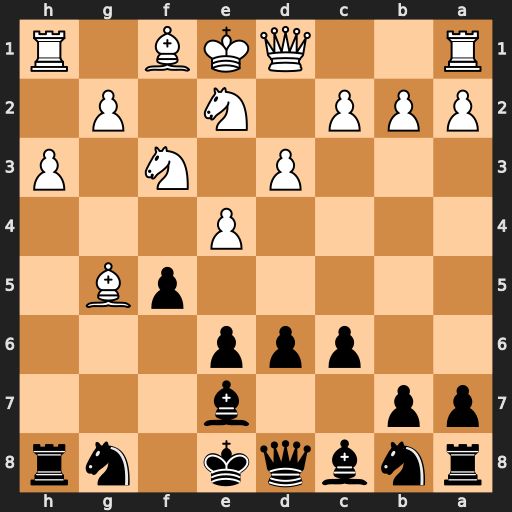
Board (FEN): rnbqk1nr/pp2b3/2ppp3/5pB1/4P3/3P1N1P/PPP1N1P1/R2QKB1R
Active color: b
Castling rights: KQkq
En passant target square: -
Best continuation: Bxg5 Nxg5 Qxg5